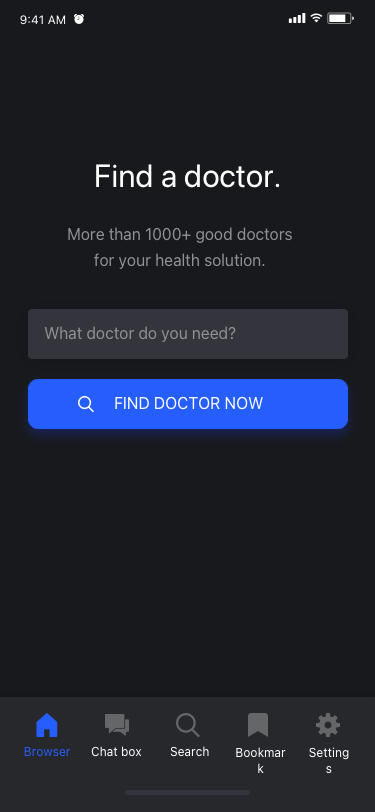
Text in this UI design:
Find a doctor.
for your health solution.
What doctor do you need?
FIND DOCTOR NOW
Browser
Chat box
Search
Bookmark
Settings
9:41 AM